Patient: sex M, age 57
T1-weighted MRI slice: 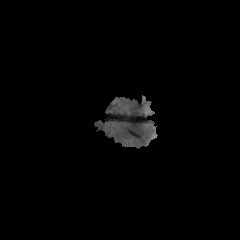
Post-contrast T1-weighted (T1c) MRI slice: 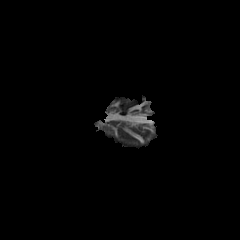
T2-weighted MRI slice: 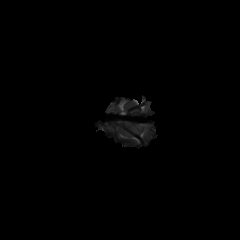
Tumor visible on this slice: no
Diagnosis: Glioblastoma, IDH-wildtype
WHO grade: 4